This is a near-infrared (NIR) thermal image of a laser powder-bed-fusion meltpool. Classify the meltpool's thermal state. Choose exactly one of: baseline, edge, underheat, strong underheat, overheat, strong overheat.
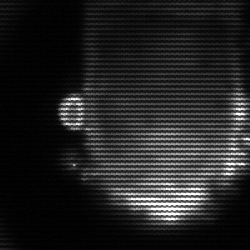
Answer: baseline